Question: Hello I have a 'UICollectionView'. I load data from a 'NSMutableArray' and it has 4 objects. But my problem is its repeating the same cells again.
'
'''
- (NSInteger)collectionView:(UICollectionView *)collectionView numberOfItemsInSection:(NSInteger)section {
return mutArrayArtists.count;
}
- (NSInteger)numberOfSectionsInCollectionView: (UICollectionView *)collectionView {
return 2;
}
- (UICollectionViewCell *)collectionView:(UICollectionView *)collectionView cellForItemAtIndexPath:(NSIndexPath *)indexPath{
static NSString *identifier = @"Cell";
UICollectionViewCell *cell = [collectionView dequeueReusableCellWithReuseIdentifier:identifier forIndexPath:indexPath];
artist = [mutArrayArtists objectAtIndex:indexPath.row];
UIImageView *recipeImageView = (UIImageView *)[cell viewWithTag:100];
recipeImageView.image = artist.artistImage;
UILabel *lblArtistname=(UILabel *)[cell viewWithTag:102];
lblArtistname.text=artist.artistName;
UILabel *lblSongCount=(UILabel *)[cell viewWithTag:101];
lblSongCount.text=artist.numberofSongs;
return cell;
}
'''
'
But the result is like this

How can I avoid this? Please help me
Thanks
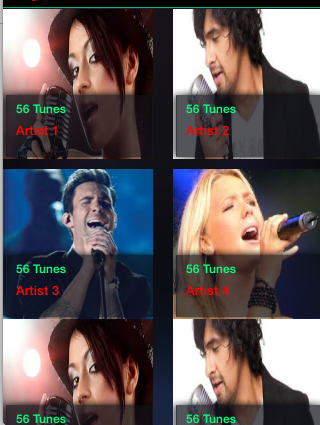
Answer: '''
- (NSInteger)numberOfSectionsInCollectionView: (UICollectionView *)collectionView {
return 1; //instead of 2
}
'''
The section here does not mean the number of columns. It means that the collection view will contain 2 sections vertically above each others